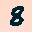
Label: 8